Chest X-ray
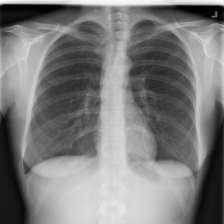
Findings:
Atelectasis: negative
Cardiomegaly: negative
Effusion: negative
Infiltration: negative
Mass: negative
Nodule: negative
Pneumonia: negative
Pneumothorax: negative
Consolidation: negative
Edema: negative
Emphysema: negative
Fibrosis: negative
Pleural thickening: negative
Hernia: negative